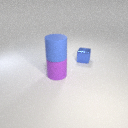
large purple rubber cylinder below large blue rubber cylinder